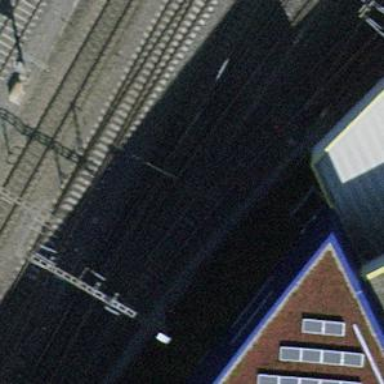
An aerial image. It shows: Railway yard with electrified tracks and single track.